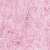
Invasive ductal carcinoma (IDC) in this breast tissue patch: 0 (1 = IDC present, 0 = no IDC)